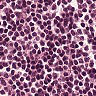
Metastatic tissue present: no